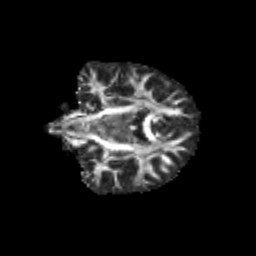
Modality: FA
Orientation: coronal
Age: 11
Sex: male
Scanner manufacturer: siemens
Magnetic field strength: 3 T
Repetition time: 3.8 s
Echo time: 0.07 s